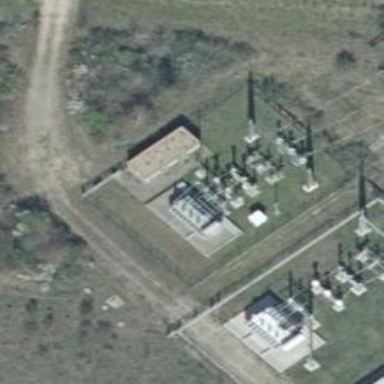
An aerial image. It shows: Switch for power supply.